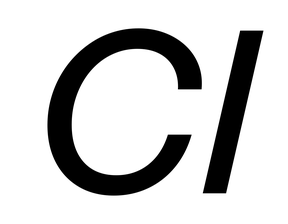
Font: InstrumentSans-Italic_Medium_Italic